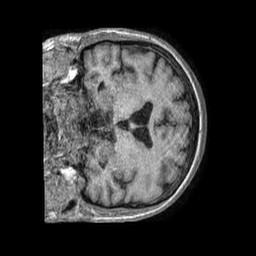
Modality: T1w
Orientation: coronal
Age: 54
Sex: female
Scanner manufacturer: philips
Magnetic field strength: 1.5 T
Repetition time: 0.007811 s
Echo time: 0.003568 s